Interaction volume radius: 5 \u00c5
Interaction volume height: 15 \u00c5
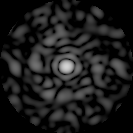
Disorder parameter: 0.8523